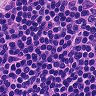
Metastatic tissue present: no